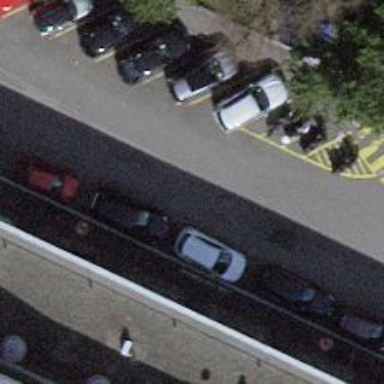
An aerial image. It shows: Bicycle parking facility.